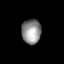
Tissue: prostate
Cell type: Fibroblasts
Senescence score: 0.7578
Nuclear area (px): 470
Mean DAPI intensity: 142.636